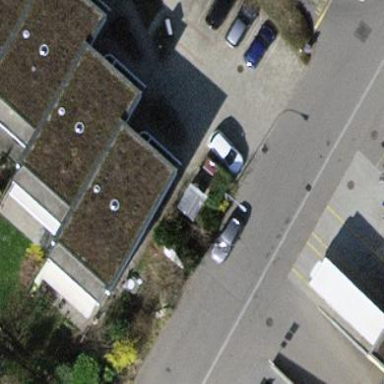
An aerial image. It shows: Terrace building.